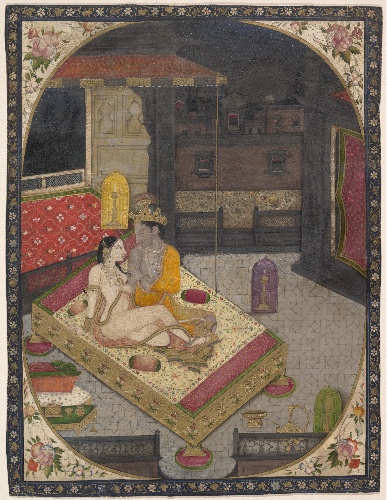
Date: ca. 1830
Object type: Painting
Classification: Paintings
Medium: Ink and opaque watercolor on paper
Culture: India (Punjab Hills, Sirmur)
Dimensions: 7 3/8 x 9 3/4 in. (18.7 x 24.8 cm)
Department: Asian Art
Credit line: Gift of Cynthia Hazen Polsky, 1985
Accession year: 1985
Repository: Metropolitan Museum of Art, New York, NY
Tags: Men|Krishna|Beds|Interiors|Radha|Women